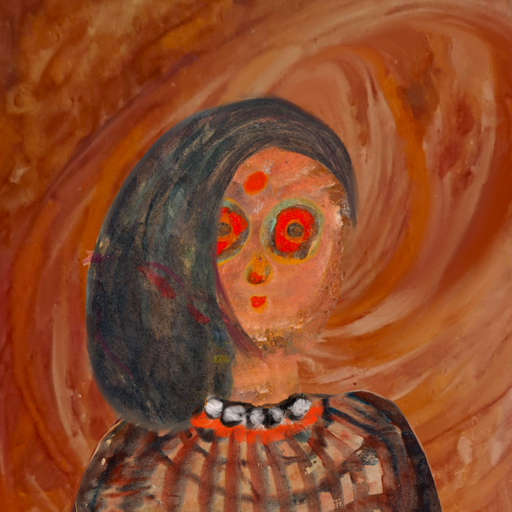
Background: Pious_Lady, Head And Neck Front: Boggyland, Face Front: Sisters, Bust: Orphan, Hair Front: Gypsy_Mother, Head Accessory: Blank, Second Necklace: Blank, Necklace: An_Impression, Baby: Blank